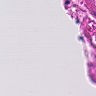
Metastatic tissue present: no